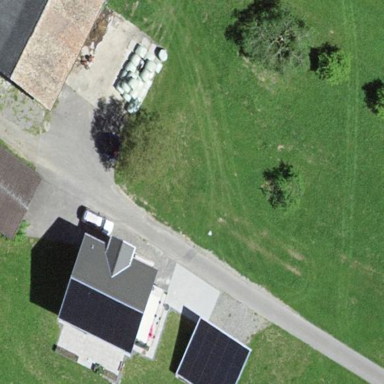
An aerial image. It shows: Farm with farmyard.